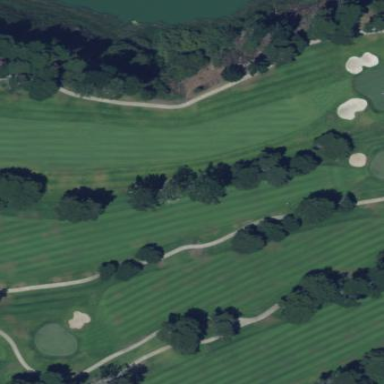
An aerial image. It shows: Golf fairway surrounded by grass.